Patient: sex M, age 71
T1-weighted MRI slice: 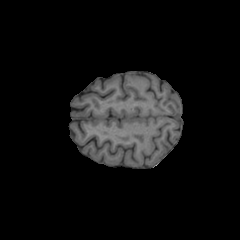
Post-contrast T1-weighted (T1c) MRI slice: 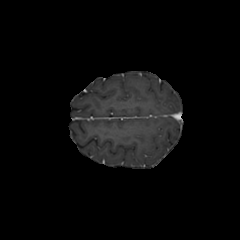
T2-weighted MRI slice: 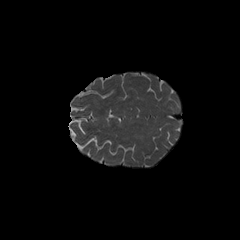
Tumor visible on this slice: no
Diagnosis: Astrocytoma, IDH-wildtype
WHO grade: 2